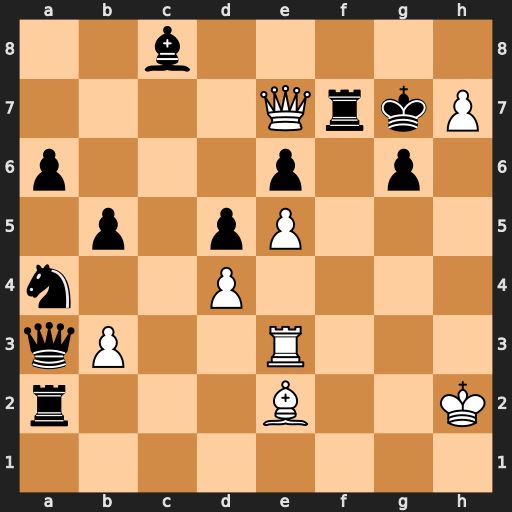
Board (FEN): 2b5/4QrkP/p3p1p1/1p1pP3/n2P4/qP2R3/r3B2K/8
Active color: w
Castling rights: -
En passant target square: -
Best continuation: h8=Q+ Kxh8 Qxf7 Rxe2+ Rxe2